Chest X-ray. View position: PA
Patient age: 50
Patient sex: F
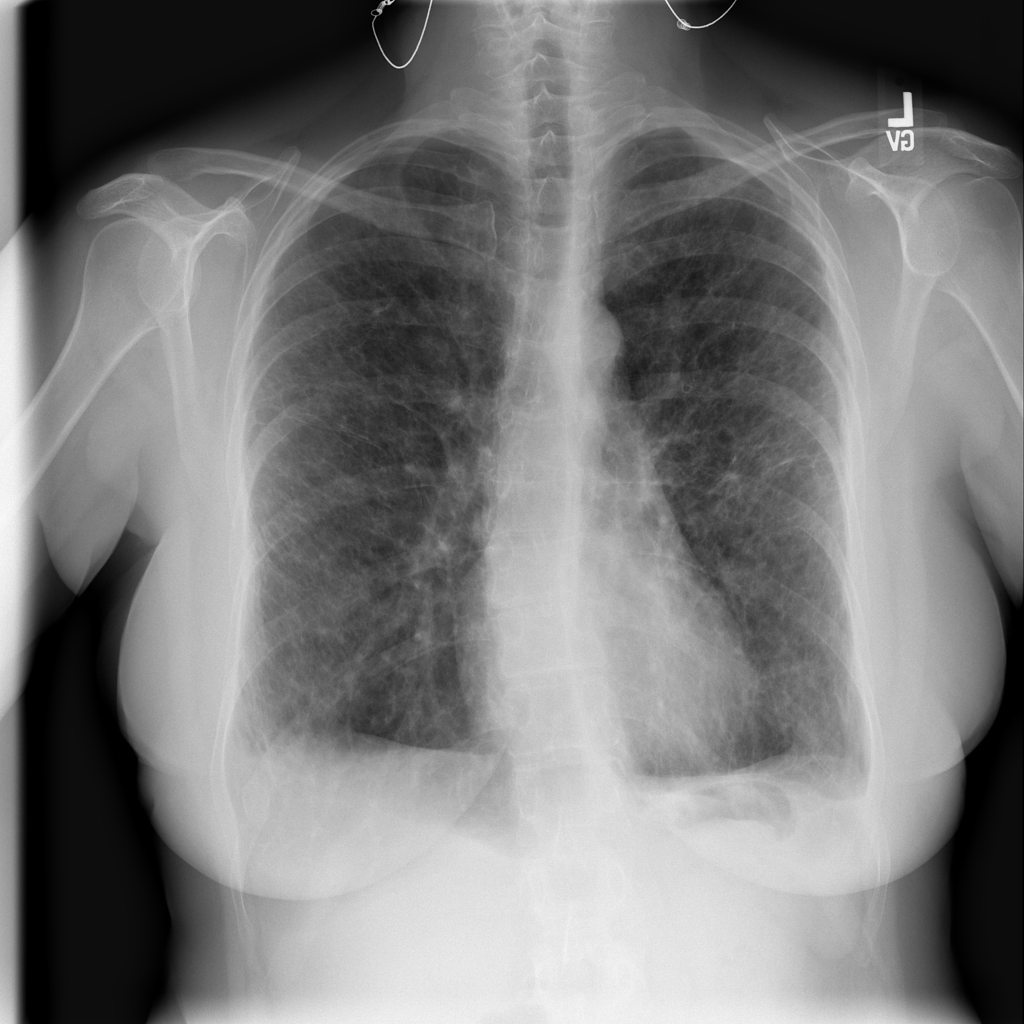
Finding: Pneumothorax